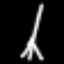
Label: The Eiffel Tower